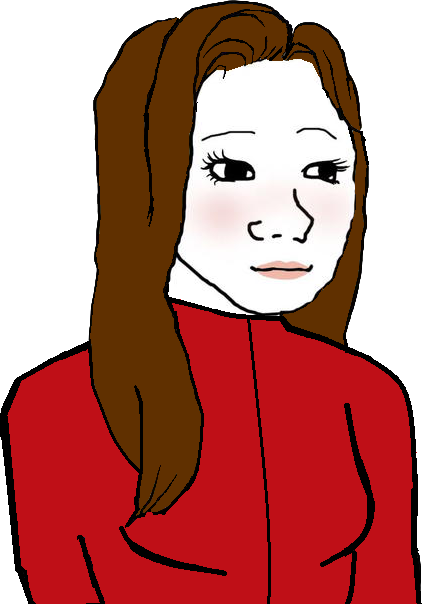
Label: 5_Trad_Wife